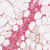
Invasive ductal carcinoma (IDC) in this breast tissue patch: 0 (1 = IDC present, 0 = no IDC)